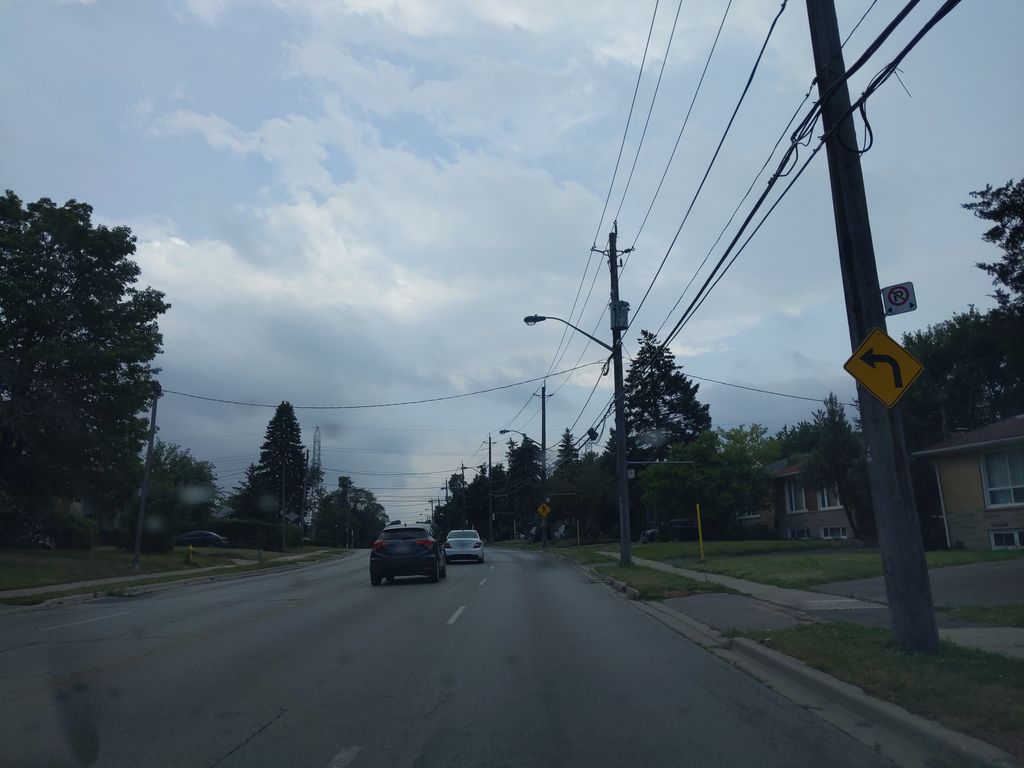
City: toronto